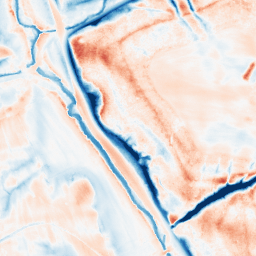
Category: trend_removal
Decomposition family: local_polynomial
Decomposition parameters: window_size: 31
degree: 2
Upsampling method: cubic_catmull_rom
Upsampling parameters: scale: 4
Upsampling scale: 4